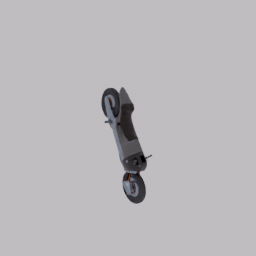
Label: mechanical